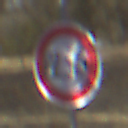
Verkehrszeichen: TatsaechlicheBreite2Komma3
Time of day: Midday
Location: Outdoor (Nature)
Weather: Clear
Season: NotSpecified
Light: Natural